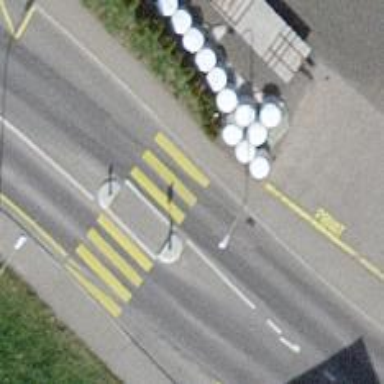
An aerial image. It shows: Marked crossing with pedestrian island.